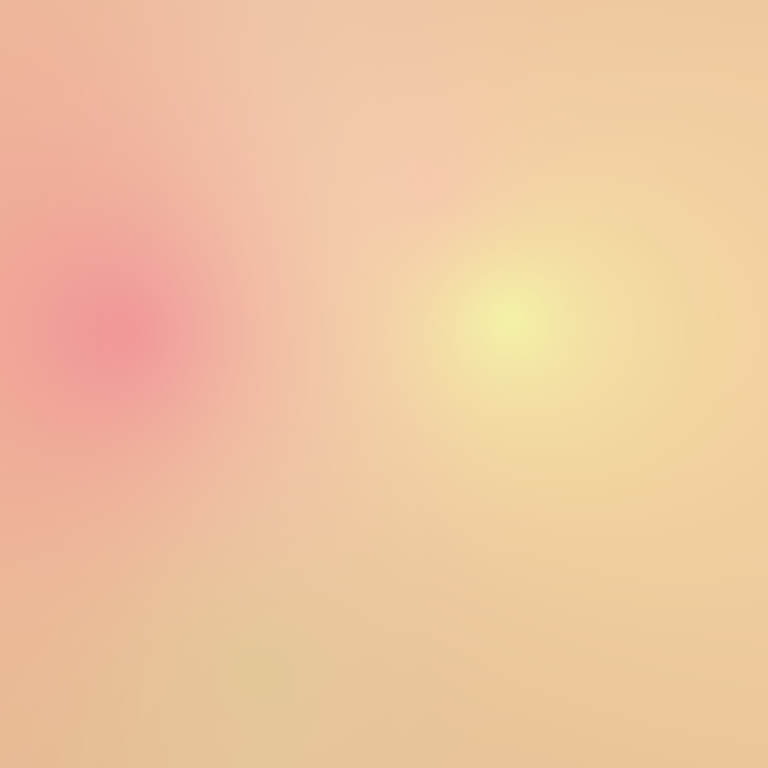
Abstract light effect, smooth gradient from soft peach to gentle yellow, serene atmosphere, diffuse glow, no room, no furniture, no objects.